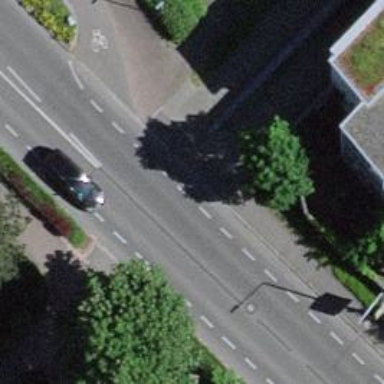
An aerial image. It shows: Tertiary road with asphalt surface and cycle lane.